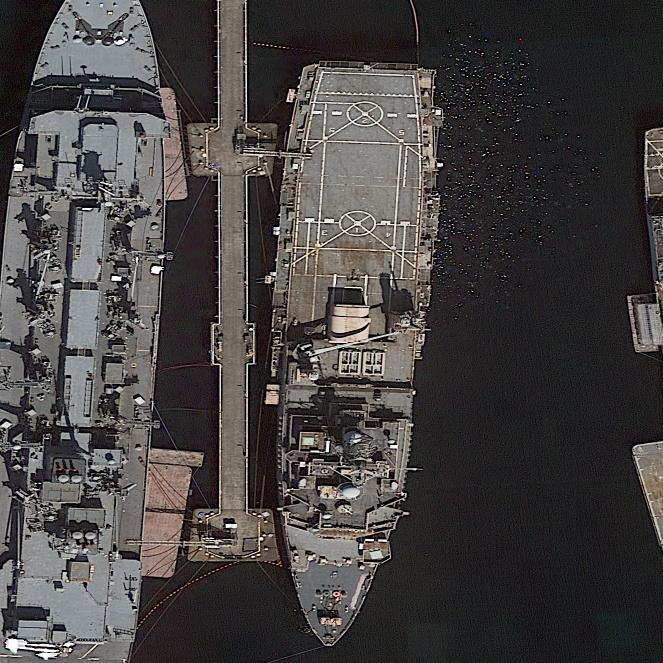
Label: combat